Question: I have to create the following html, tried to use a div for the "last 24 hours" and "last month" and other divs with float left for other stuff, but it turned out all messed up.
please help me, what structure should use? table? divs? thks

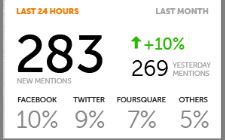
Answer: This begs to be a grid. I'd use 'div's with some ready made grid, like the one from <URL>.
So for example it could look like this:
'''
<div class="container">
<div class="row">
<div class="span6">LAST 24 HOURS</div>
<div class="span6">LAST MONTH</div>
</div>
<div class="row">
<div class="span6">283</div>
<div class="span6">put a nested grid here</div>
</div>
<div class="row">
<div class="span3">Facebook<div class="value">10%</div></div>
<div class="span3">Twitter<div class="value">9%</div></div>
<div class="span3">Foursquare<div class="value">7%</div></div>
<div class="span3">Others<div class="value">5%</div></div>
</div>
</div>
'''
Then add some css classes and use that to float, change font sizes, colors, etc.